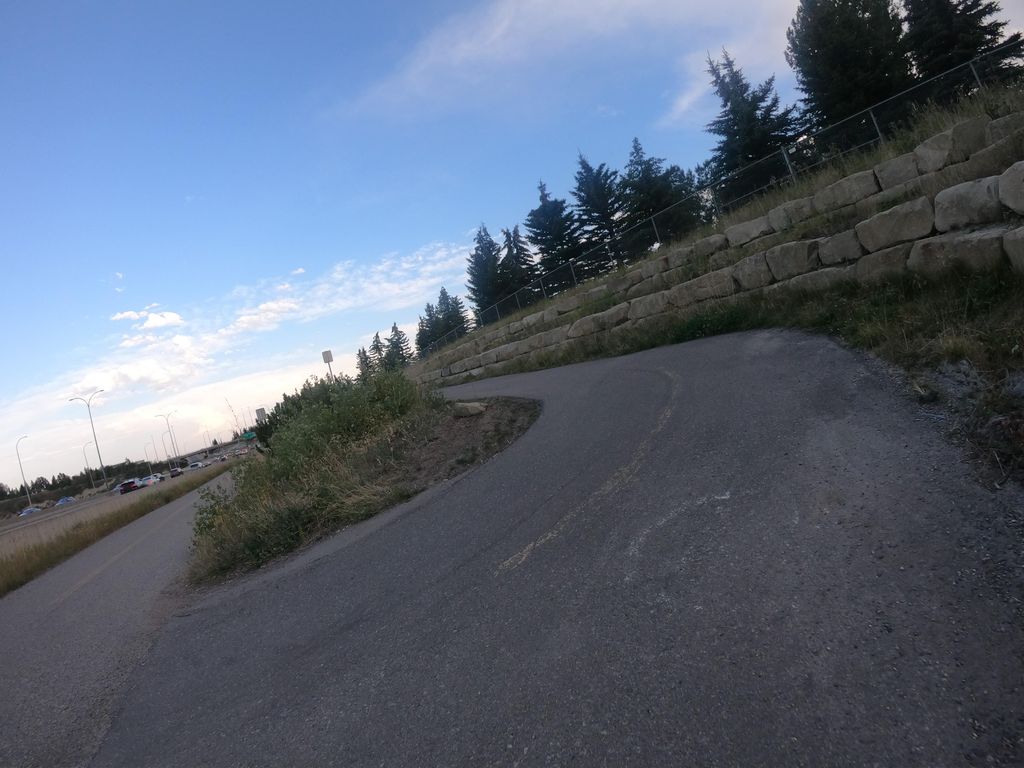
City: calgary